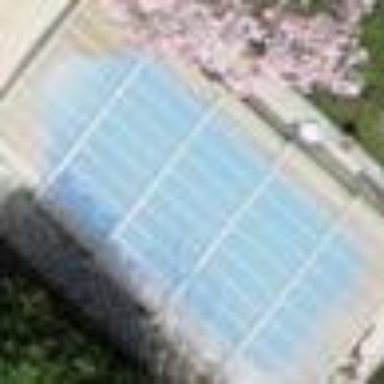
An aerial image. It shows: Outdoor swimming pool in leisure land area.